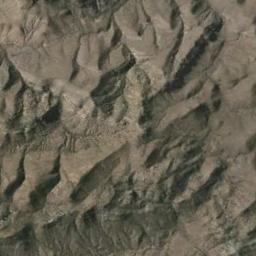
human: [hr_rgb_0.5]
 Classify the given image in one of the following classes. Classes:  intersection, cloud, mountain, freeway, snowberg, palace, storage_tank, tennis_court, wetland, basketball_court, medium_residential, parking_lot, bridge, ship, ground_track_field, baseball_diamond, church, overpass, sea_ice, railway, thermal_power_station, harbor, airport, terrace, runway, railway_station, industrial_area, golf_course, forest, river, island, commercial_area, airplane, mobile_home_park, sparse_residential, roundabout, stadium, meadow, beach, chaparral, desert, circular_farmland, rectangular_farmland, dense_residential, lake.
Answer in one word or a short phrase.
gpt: mountain